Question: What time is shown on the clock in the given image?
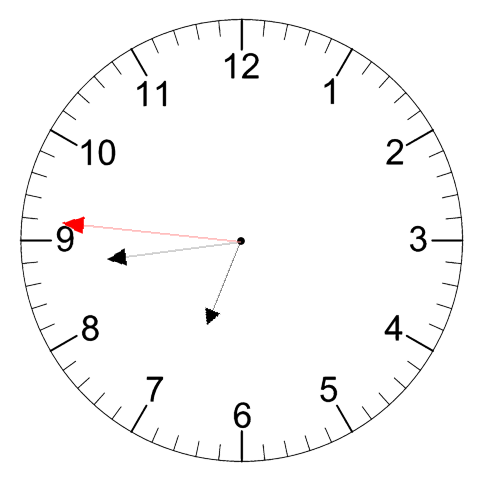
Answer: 06:43:46